Question: Ultimately I'm after a very minimal 1 dimensional chart like this:

- -
- - - -
- Instead of a standard grid, I need three lines drawn at specific points on the x-axis.
Example:'''
[[40,-1],[40,1]],
[[50,-1],[50,1]],
[[60,-1],[60,1]]
'''
'''
d1 = [[48,0],[16,0],[10,0],[40,0],[30,0],[37,0]];
d2 = [[43,0],[60,0],[74,0],[83,0]];
var options = {
points: { show: true, fill: true, radius: 5 },
lines: { show: false, fill: true },
xaxis: { show: false, min:0, max:100, ticks: false, tickColor: 'transparent' },
yaxis: { show: false, min:-1, max:1, ticks: false, tickColor: 'transparent' },
grid: { show:false }
};
var data = [
{ data: d1, points: { color: '#E07571', fillcolor: '#E07571' } },
{ data: d2, points: { color: '#FDEDB2', fillcolor: '#FDEDB2' } }
];
$.plot($('#placeholder'), data, options);
'''
- -
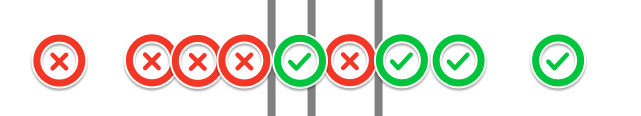
Answer: Here's a quick mock-up replicating your picture:
'''
d1 = [[48,0],[16,0],[10,0],[40,0],[30,0],[37,0]];
d2 = [[43,0],[60,0],[74,0],[83,0]];
var options = {
points: { show: true, radius: 10, lineWidth: 4, fill: false },
lines: { show: false },
xaxis: { show: false },
yaxis: { show: false },
grid: { show:true,
color: "transparent",
markings: [
{ xaxis: { from: 40, to: 40 }, color:"black" },
{ xaxis: { from: 50, to: 50 }, color:"black" },
{ xaxis: { from: 60, to: 60 }, color:"black" }
]
}
};
xCallBack = function (ctx, x, y, radius, shadow) {
ctx.arc(x, y, radius, 0, Math.PI * 2, false);
var text = 'X'
var metrics = ctx.measureText(text);
ctx.font="15px Arial";
ctx.fillStyle = "red";
ctx.fillText(text,x-metrics.width/2,y+4);
}
checkCallBack = function (ctx, x, y, radius, shadow) {
ctx.arc(x, y, radius, 0, Math.PI * 2, false);
var text = ''
var metrics = ctx.measureText(text);
ctx.font="15px Arial";
ctx.fillStyle = "green";
ctx.fillText(text,x-metrics.width/2,y+4);
}
var data = [
{ data: d1, color: 'red', points: {symbol: xCallBack } },
{ data: d2, color: 'green', points: {symbol: checkCallBack }}
];
$.plot($('#placeholder'), data, options);
'''
Fiddle <URL>.